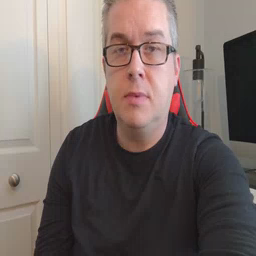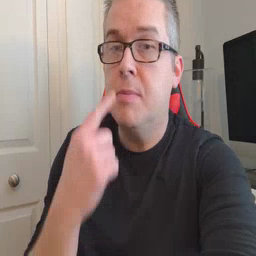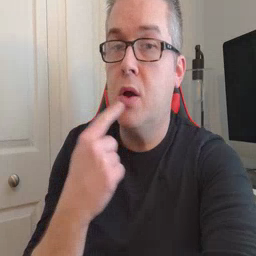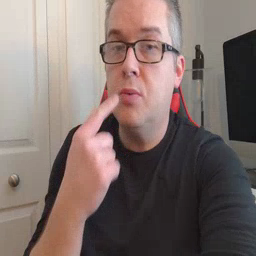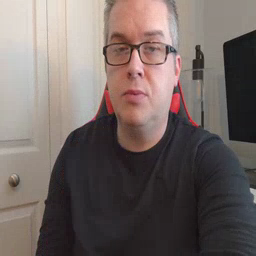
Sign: mouth